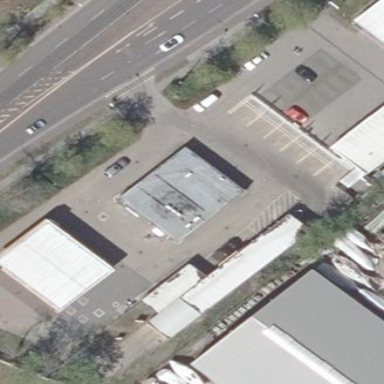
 white roof made of tar paper. It is fuel amenity."